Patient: sex M, age 79
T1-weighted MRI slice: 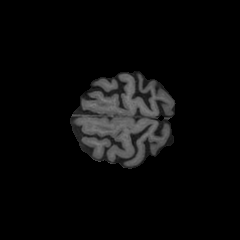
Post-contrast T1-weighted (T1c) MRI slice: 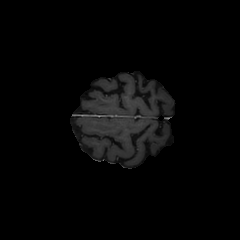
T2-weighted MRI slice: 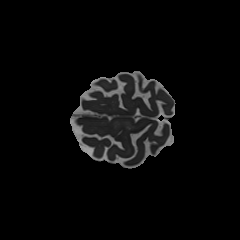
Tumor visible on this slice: no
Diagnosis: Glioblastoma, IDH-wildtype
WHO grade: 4